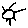
Label: sun